Question: I'm running a scraper on localhost and am having trouble scraping a 2.50MB html file that's stored on a website directory on my computer.
Right now I have
- - -
---
'''
error_reporting(E_ALL);
ini_set('display_errors', '1');
require_once 'simplehtmldom-2rc2/HtmlWeb.php';
use simplehtmldom\HtmlWeb;
$doc = new HtmlWeb();
$html = $doc->load('http://localhost/onetab/test.html');
'''
I have a file called 'test.html' that when I add 1 more character to it, my scraper fails to fetch the file.
Given the memory limit and memory usage stated above, how can adding one extra character to 'test.html' cause the '->load' function to fail so '$html' is blank (or null)?
I'm using <URL>.
Using the following lines does not help.
'''
set_time_limit(0); // 0 is infinite, or it could be 5000
ini_set('max_input_time', 5000 );
ini_set('max_execution_time', 5000 );
ini_set('max_input_vars', 5000 );
ini_set('max_input_nesting_level', 5000 );
'''

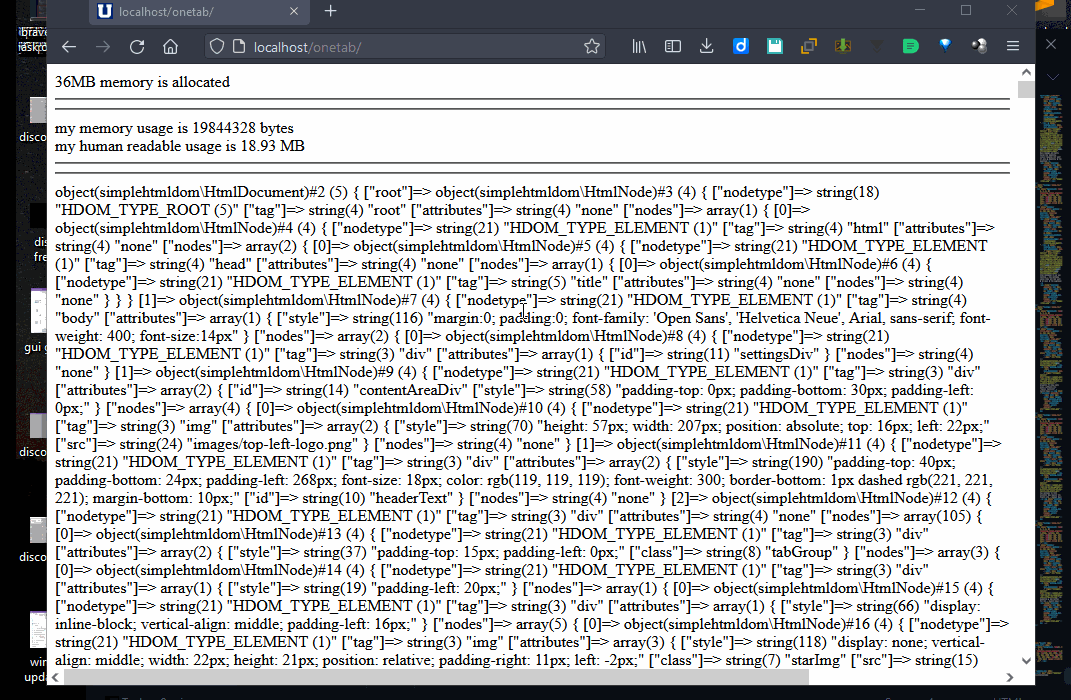
Answer: In the Simple HTML DOM version 2 RC2 library there is a 'constants.php' file with some settings to change. In it the 'MAX_FILE_SIZE' constant (a type of variable) has to be changed.
To make it accept a 9MB file I set the value to '1024 * 1024 * 9'. You could just change the value to be the number or numerical sum you want, or you might even want to make it a variable like
'''
$chosenvalue = 1024 * 1024 * 9; //9mb file (bytes --> kilobytes --> megabytes)
'''
These instructions are mentioned in the 'manual/api/constants.md' file. But because the library is still a release candidate while waiting for a final stable version release, the documentation is not written fully in a clear manner as an offline file. You can read <URL> online.